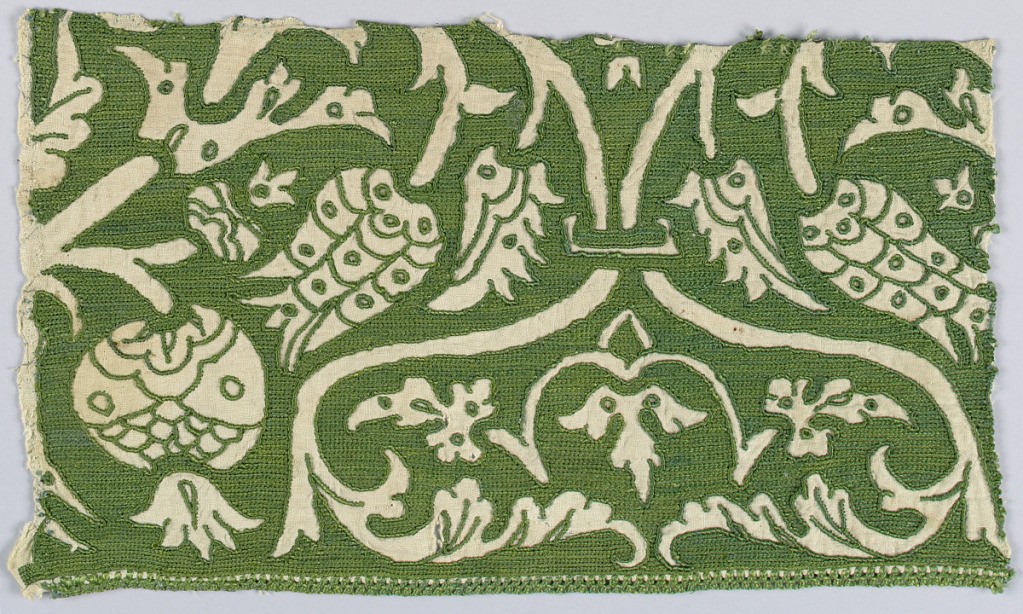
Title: Band
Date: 17th century
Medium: silk on linen Technique: cross stitch variation; needle lace edging
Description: Pattern of tulips, pomegranates and Turkish-like floral forms in reserve against a green silk embroidered background.